Question: I have a large data of 145000 items (a bill of materials) and I want to check the % of shared items between two bill of materials.
Two for loops or other methods always run in similar time periods.
What is the fastest way to do this?
First&secondbill are the lists with components in them:
'''
for FKid in FirstBill:
for SKid in SecondBill:
CommonChild = (CommonChild + 1) if FKid == SKid else CommonChild
return CommonChilds / len(FirstBill)
'''

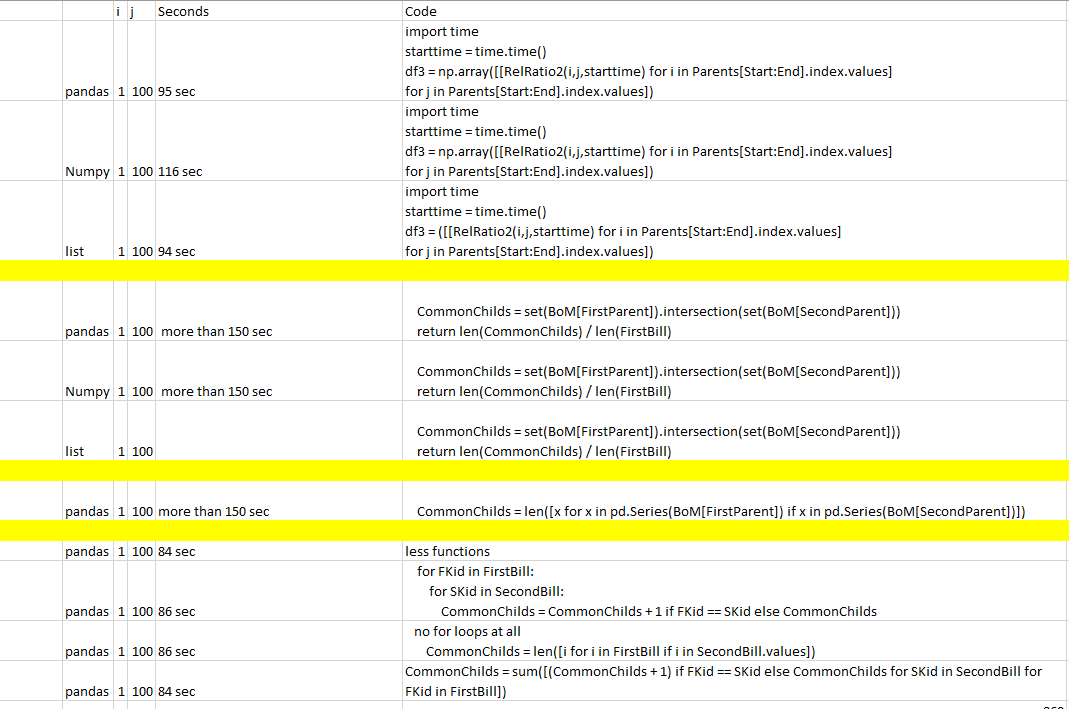
Answer: Kinda optimal to use one set
'''
# Python program to illustrate the intersection
# of two lists in most simple way
def intersection(lst1, lst2):
temp = set(lst2)
lst3 = [value for value in lst1 if value in temp ]
return lst3
# Driver Code
lst1 = [4, 9, 1, 17, 11, 26, 28, 54, 69]
lst2 = [9, 9, 74, 21, 45, 11, 63, 28, 26]
#print(intersection(lst1, lst2))
quantity = len(intersection(lst1, lst2))
'''